Interaction volume radius: 5 \u00c5
Interaction volume height: 20 \u00c5
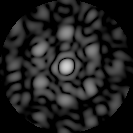
Disorder parameter: 0.6481